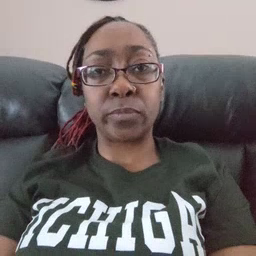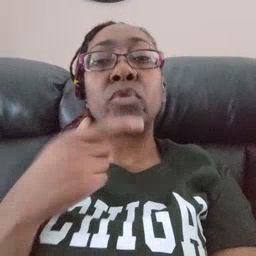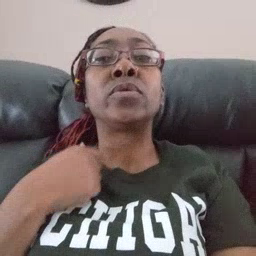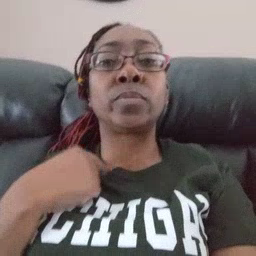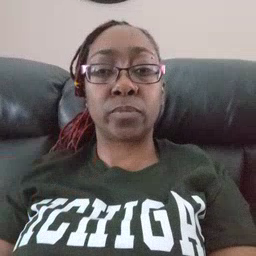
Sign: thirsty